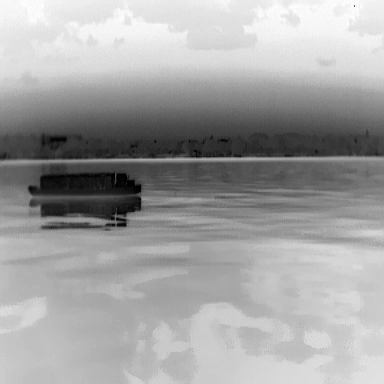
There is a fishing_boat in the infrared image.